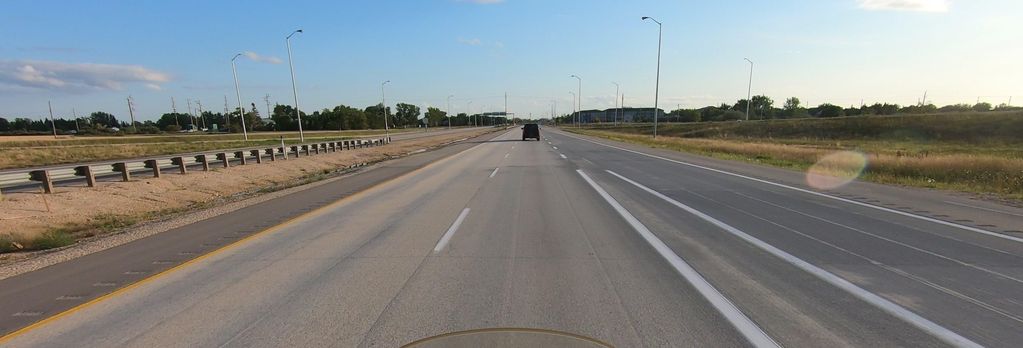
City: winnipeg